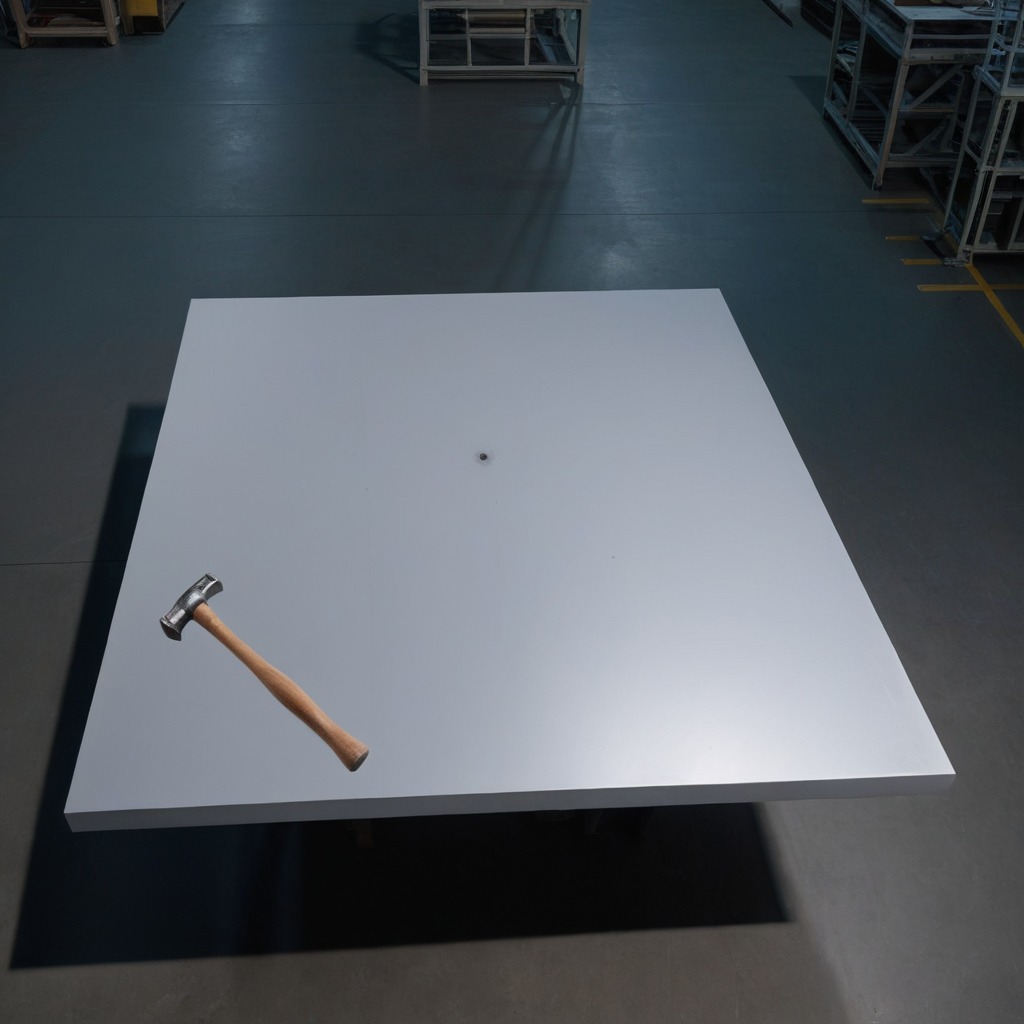
A hammer lies on the clean empty table in the basement in the evening.